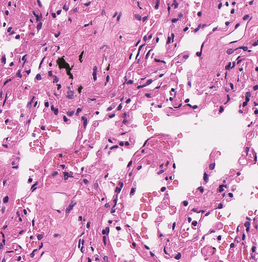
Tumor epithelial tissue: no
Tumor-associated stroma tissue: no
Normal tissue: yes